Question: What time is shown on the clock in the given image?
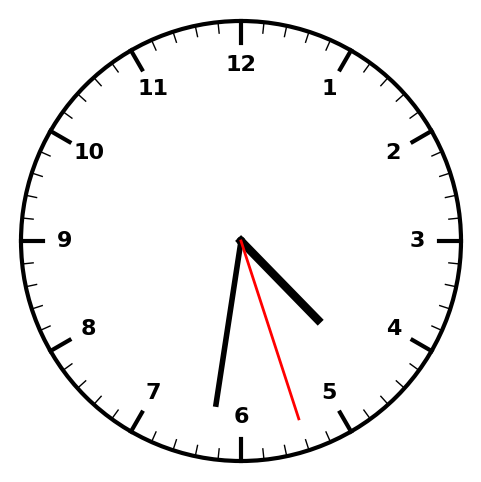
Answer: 04:31:27